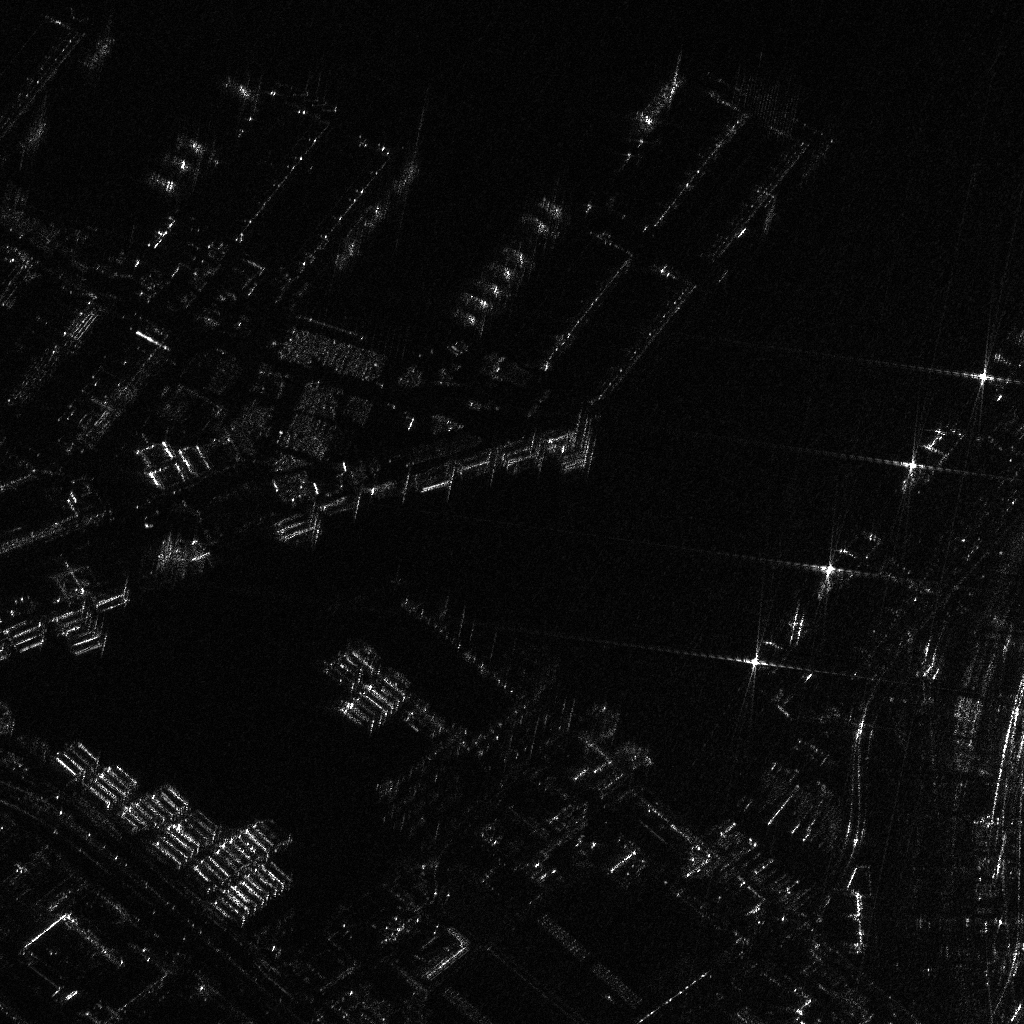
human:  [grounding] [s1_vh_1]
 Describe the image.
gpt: In the satellite image, there is  <ref>6 medium container </ref> <box>[[14, 17, 17, 18, 24], [21, 7, 25, 9, 27], [17, 13, 20, 14, 24], [15, 15, 19, 16, 24], [8, 2, 10, 7, 23], [2, 10, 3, 15, 23]]</box> located at top left,  <ref>7 medium container </ref> <box>[[52, 19, 55, 20, 32], [50, 21, 53, 22, 32], [49, 24, 52, 25, 32], [47, 25, 50, 27, 32], [46, 27, 49, 28, 32], [45, 28, 47, 30, 32], [63, 6, 64, 13, 39]]</box> located at top,  <ref>3 medium container </ref> <box>[[43, 30, 46, 31, 32], [33, 68, 36, 69, 46], [32, 69, 35, 70, 46]]</box> located at center,  <ref>4 medium dredger </ref> <box>[[89, 39, 92, 49, 43], [81, 49, 84, 59, 43], [97, 29, 100, 39, 43], [74, 58, 77, 68, 43]]</box> located at right,  <ref>9 medium container </ref> <box>[[15, 76, 18, 77, 46], [14, 77, 17, 78, 46], [25, 84, 27, 85, 46], [5, 74, 7, 75, 46], [5, 73, 8, 74, 46], [9, 75, 12, 76, 46], [26, 84, 29, 85, 46], [6, 72, 9, 73, 46], [10, 74, 13, 75, 46]]</box> located at bottom left,  <ref>4 small container </ref> <box>[[28, 50, 29, 53, 71], [8, 61, 9, 64, 71], [1, 60, 2, 63, 71], [2, 61, 3, 64, 71]]</box> located at left,  <ref>2 small container </ref> <box>[[36, 46, 37, 49, 71], [41, 45, 42, 48, 71]]</box> located at center.